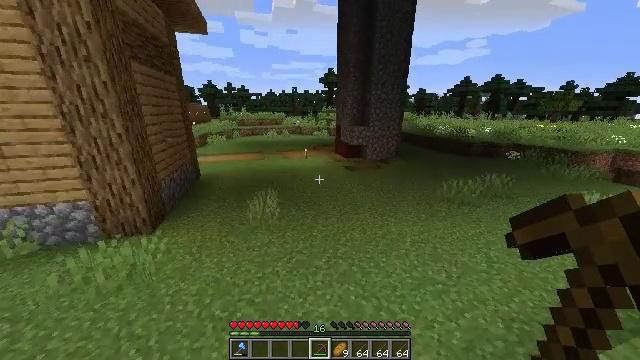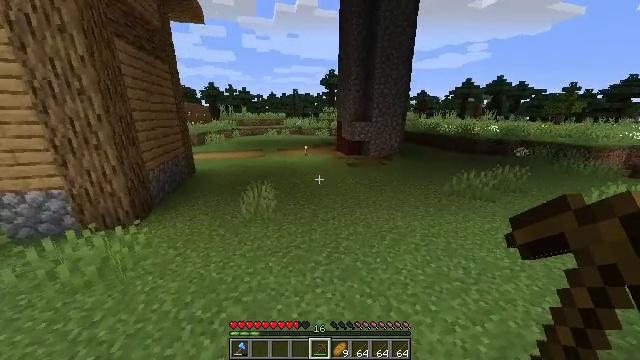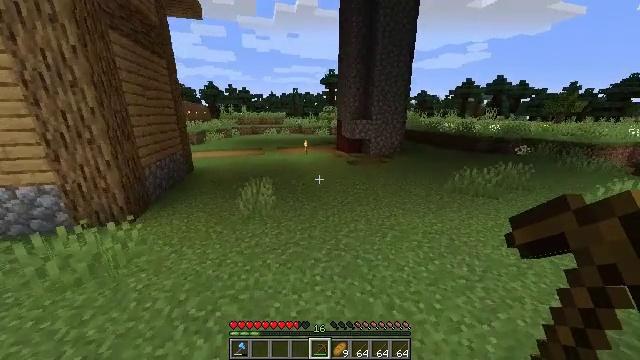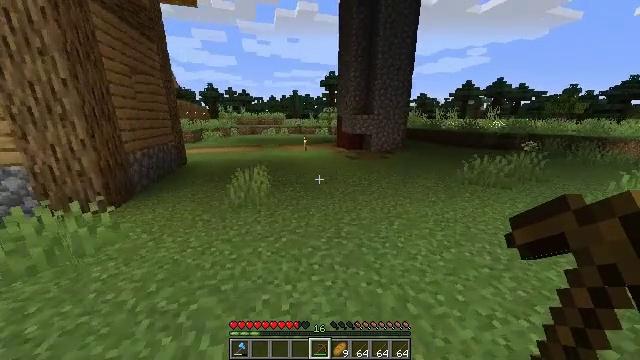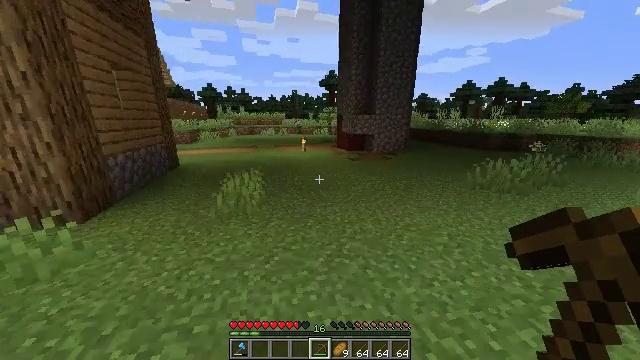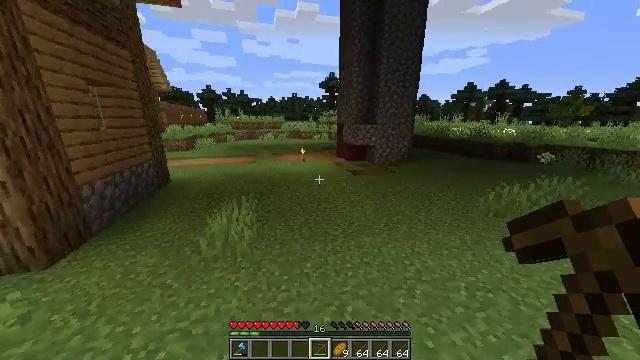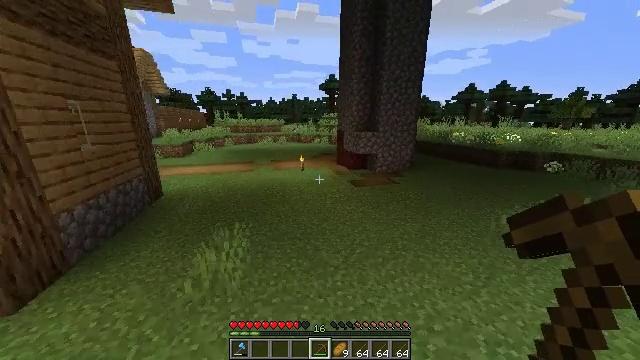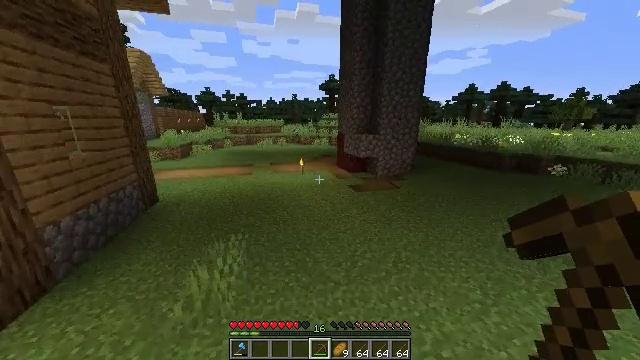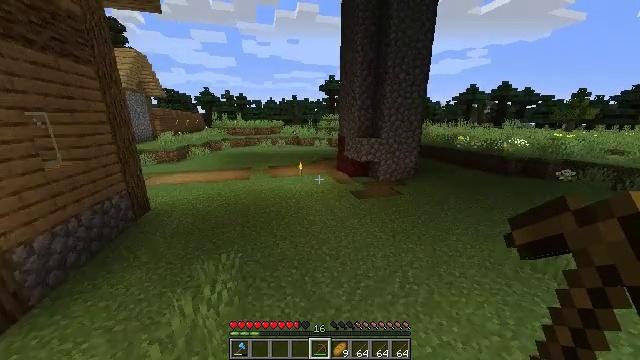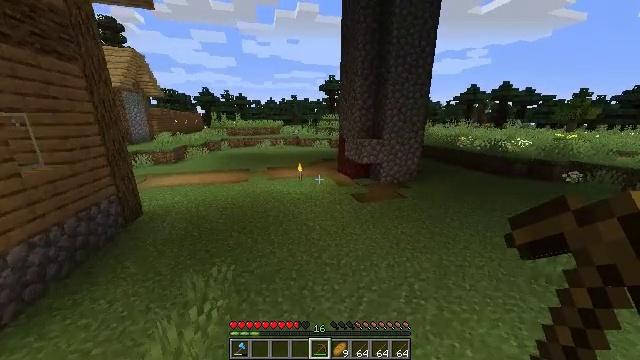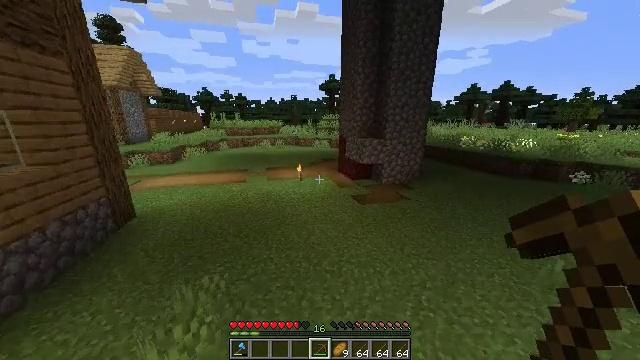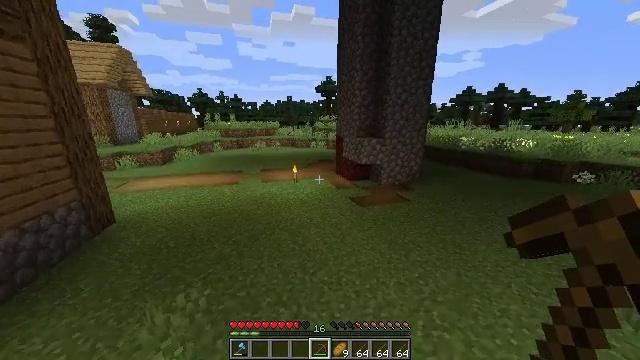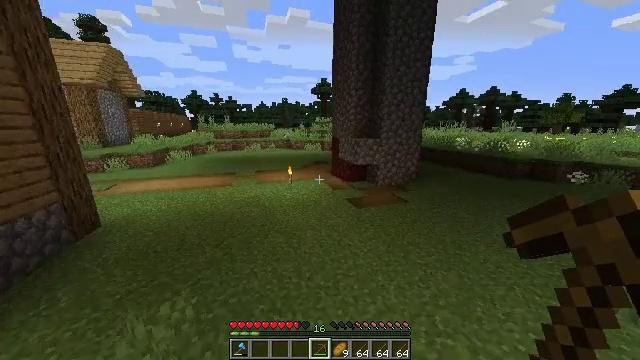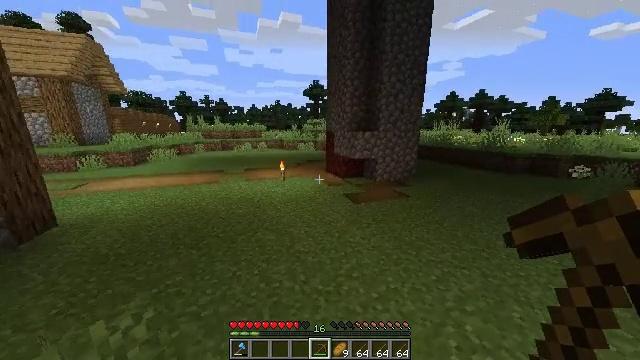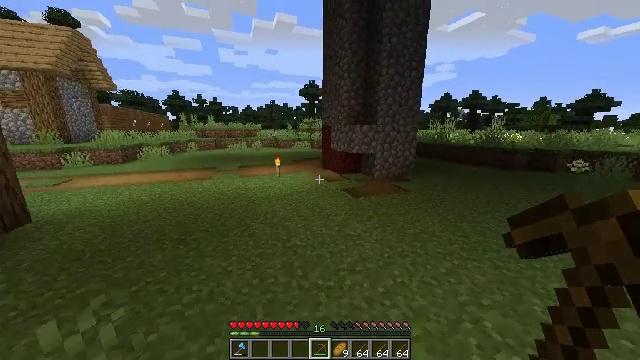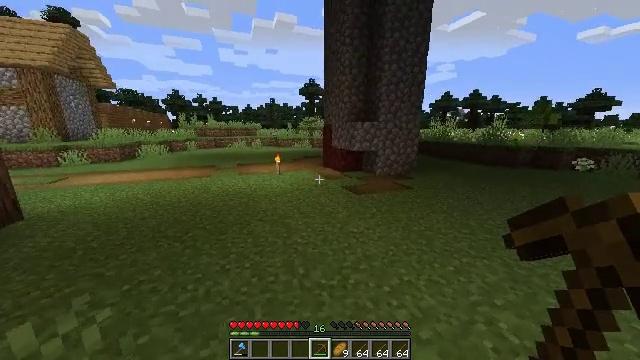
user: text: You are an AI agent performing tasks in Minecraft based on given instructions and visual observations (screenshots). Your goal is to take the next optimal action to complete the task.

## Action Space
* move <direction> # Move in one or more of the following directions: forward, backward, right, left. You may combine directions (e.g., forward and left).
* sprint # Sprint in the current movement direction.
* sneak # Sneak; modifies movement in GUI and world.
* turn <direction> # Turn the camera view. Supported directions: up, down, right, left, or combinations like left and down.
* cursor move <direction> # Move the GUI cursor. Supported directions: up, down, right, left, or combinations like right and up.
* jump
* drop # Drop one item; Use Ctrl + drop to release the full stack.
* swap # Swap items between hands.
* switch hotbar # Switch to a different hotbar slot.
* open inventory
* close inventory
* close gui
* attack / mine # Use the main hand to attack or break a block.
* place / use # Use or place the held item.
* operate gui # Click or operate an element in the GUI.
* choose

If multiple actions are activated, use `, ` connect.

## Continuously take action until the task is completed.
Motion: motion action
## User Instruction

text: Gather netherrack as a building material.
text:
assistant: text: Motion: move forward, sprint, jump
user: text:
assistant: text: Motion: move forward, sprint, jump
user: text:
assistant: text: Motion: move forward, sprint, turn up, jump
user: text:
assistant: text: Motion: move forward, sprint, jump
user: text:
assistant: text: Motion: move forward, sprint, jump
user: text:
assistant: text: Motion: move forward, sprint, jump
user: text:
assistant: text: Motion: move forward, sprint, jump
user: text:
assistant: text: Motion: move forward, sprint, jump
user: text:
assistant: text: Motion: move forward, sprint, jump
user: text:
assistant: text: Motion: move forward, sprint, jump
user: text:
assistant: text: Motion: move forward, sprint, jump
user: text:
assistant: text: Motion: move forward and move left, sprint, turn right, jump
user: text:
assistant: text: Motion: move forward and move left, sprint, turn right and up, jump
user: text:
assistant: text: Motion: move forward and move left, sprint, turn right, jump
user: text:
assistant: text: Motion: move forward and move left, sprint, jump
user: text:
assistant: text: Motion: move forward and move left, sprint, jump
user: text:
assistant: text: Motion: move forward and move left, sprint, jump
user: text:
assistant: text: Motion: move forward, sprint, jump
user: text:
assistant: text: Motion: move forward, sprint, jump
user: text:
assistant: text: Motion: move forward, sprint, turn right, jump
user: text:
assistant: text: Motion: move forward, sprint, turn right and down, jump
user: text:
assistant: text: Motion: move forward, sprint, turn right and down, jump
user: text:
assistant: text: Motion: move forward, sprint, turn down, jump
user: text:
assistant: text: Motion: move forward, sprint, turn down
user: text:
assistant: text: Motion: move forward, sprint
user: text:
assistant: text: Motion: move forward, sprint, turn right and down
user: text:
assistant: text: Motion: move forward, sprint
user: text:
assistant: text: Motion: move forward, sprint
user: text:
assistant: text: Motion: move forward, sprint
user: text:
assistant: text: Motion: move forward, sprint, turn right and down